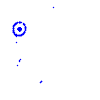
Particle: pion